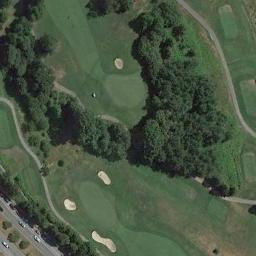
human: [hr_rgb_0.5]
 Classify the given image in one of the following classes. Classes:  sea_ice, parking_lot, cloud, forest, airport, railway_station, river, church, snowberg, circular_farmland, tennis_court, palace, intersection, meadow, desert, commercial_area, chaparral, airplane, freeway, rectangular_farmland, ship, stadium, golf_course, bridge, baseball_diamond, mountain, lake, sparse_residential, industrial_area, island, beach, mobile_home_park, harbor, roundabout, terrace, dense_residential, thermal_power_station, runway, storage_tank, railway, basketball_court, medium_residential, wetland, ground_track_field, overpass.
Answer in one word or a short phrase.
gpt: golf_course